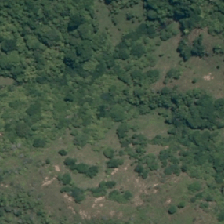
Land cover: broadleaved_indigenous_hardwood